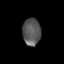
Tissue: skin
Cell type: Epithelial cells
Senescence score: 0.887
Nuclear area (px): 482
Mean DAPI intensity: 87.624